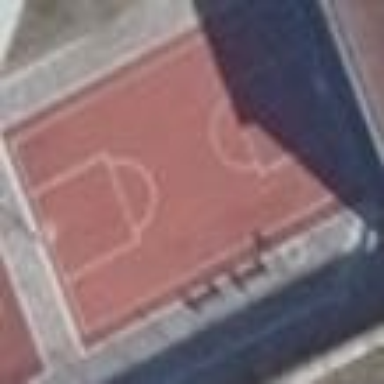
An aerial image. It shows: Basketball court located in leisure land pitch.